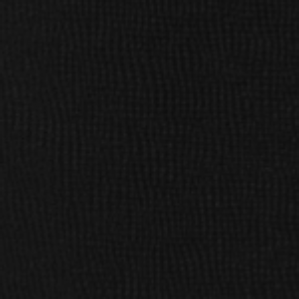
Label: frost